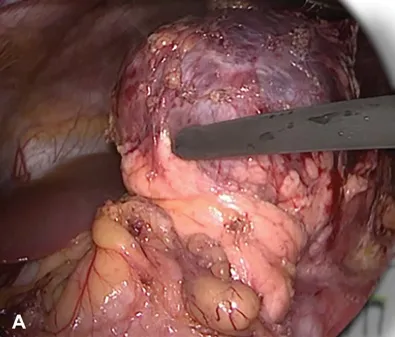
Dissection of the tumor.
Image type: medical_photograph (other_medical_photograph)